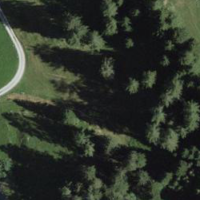
EUNIS habitat code: 43
Species observed at this site:
Petasites albus